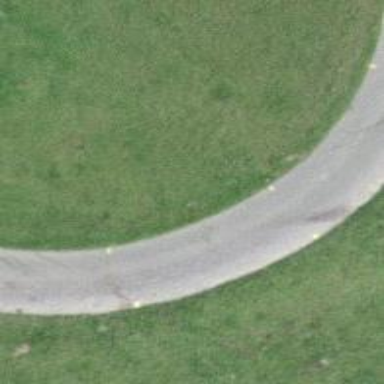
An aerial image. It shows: Asphalt track with grade 1 tracktype.